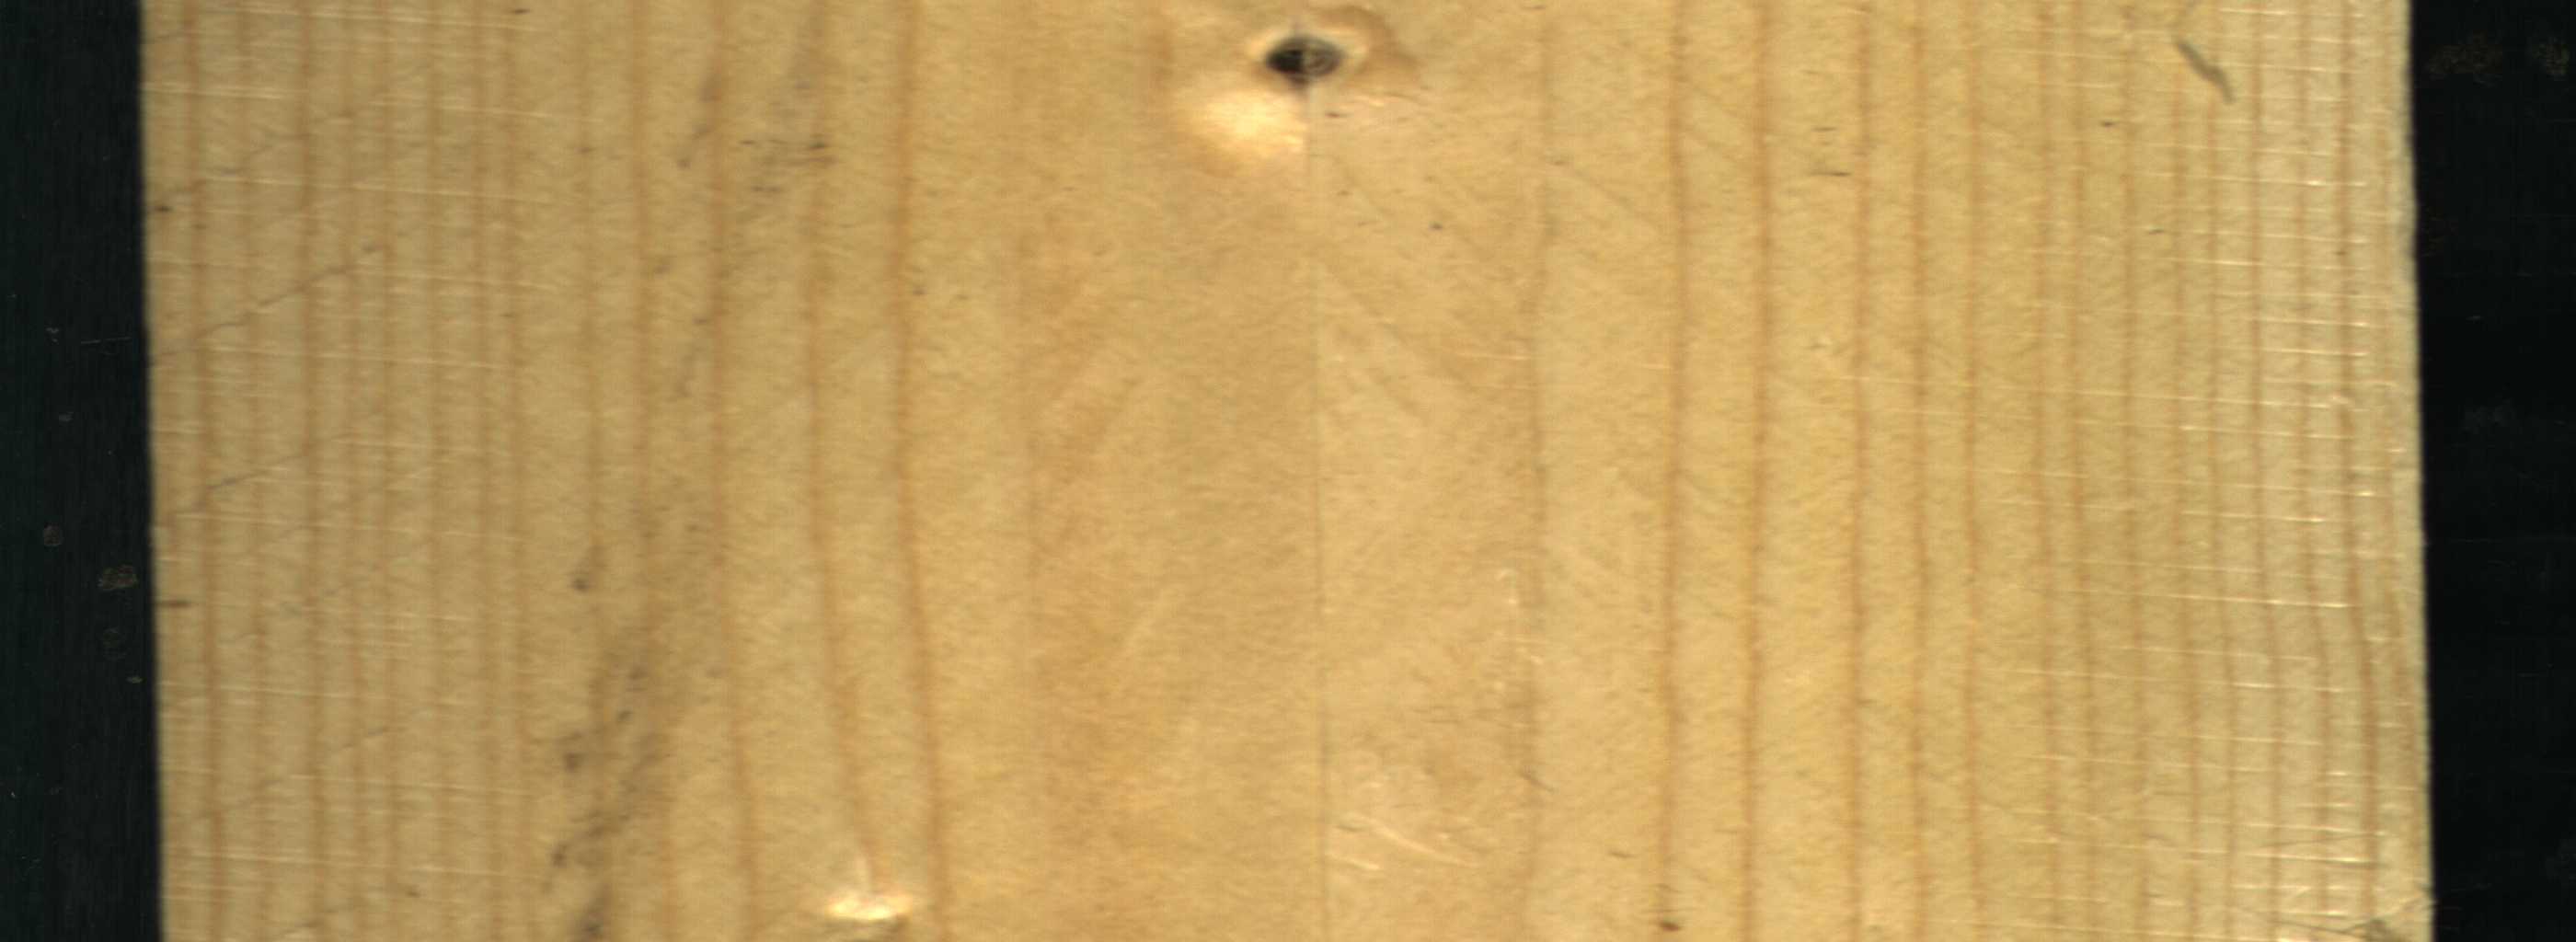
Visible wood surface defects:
Dead_Knot